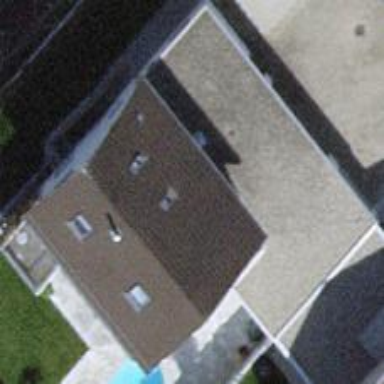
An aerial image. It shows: Building with tiled roof.